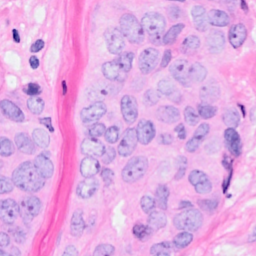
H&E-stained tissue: Breast